Field crop: tomato
Growth stage: 1
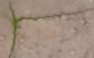
Species: cyperus